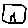
Label: house